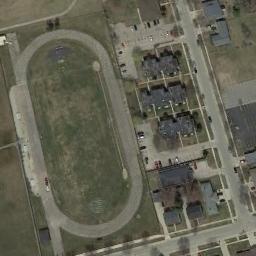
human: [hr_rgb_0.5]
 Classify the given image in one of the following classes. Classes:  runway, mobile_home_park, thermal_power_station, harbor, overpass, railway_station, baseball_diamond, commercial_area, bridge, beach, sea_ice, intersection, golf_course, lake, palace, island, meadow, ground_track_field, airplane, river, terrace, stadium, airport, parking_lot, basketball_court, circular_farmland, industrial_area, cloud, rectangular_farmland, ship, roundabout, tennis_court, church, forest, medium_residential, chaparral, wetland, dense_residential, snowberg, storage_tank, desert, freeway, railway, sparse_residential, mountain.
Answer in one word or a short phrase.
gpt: ground_track_field